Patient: sex M, age 57
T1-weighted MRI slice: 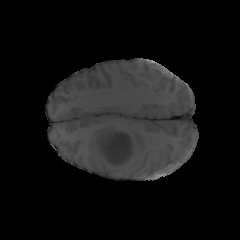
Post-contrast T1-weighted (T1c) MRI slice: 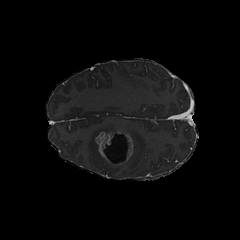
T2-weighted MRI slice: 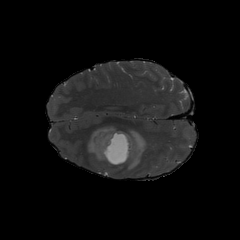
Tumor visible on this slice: yes
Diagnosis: Glioblastoma, IDH-wildtype
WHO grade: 4